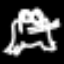
Label: frog